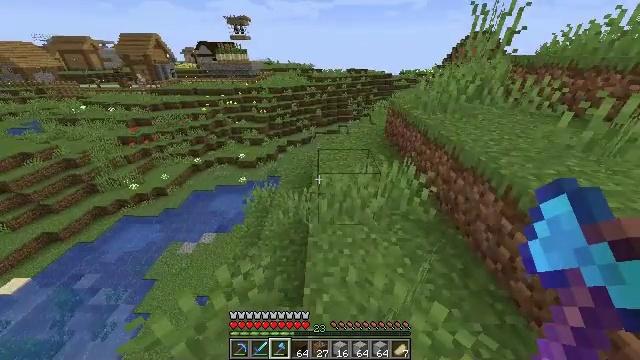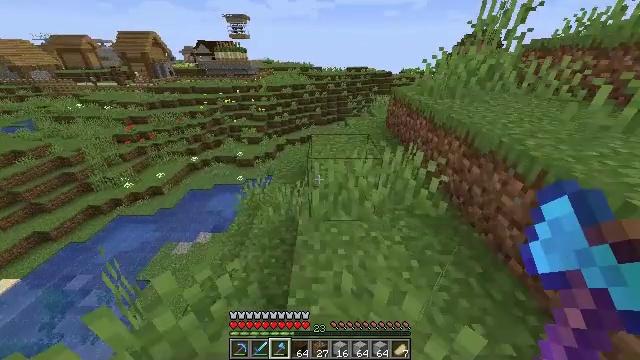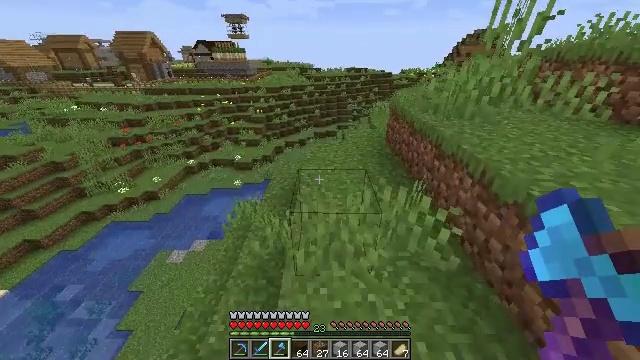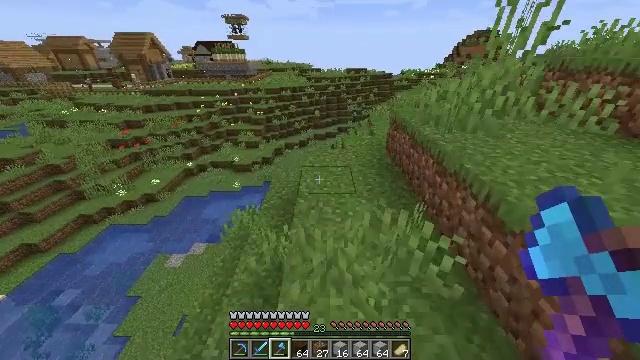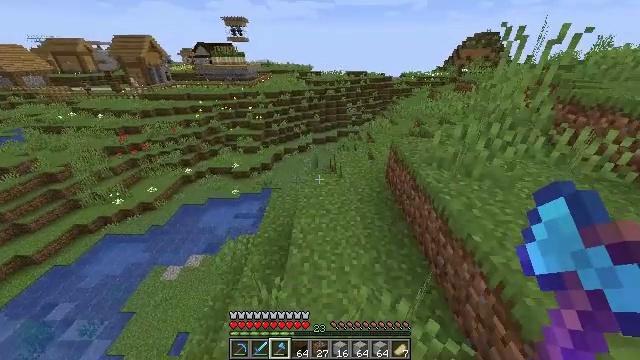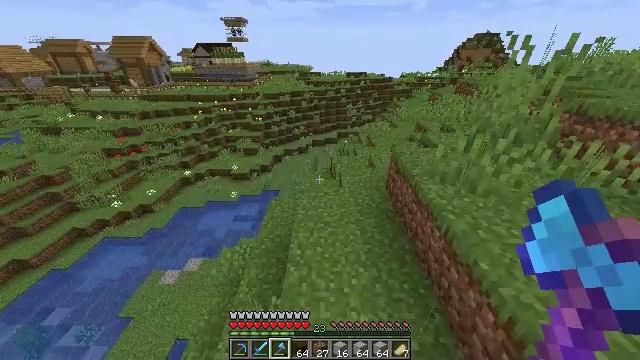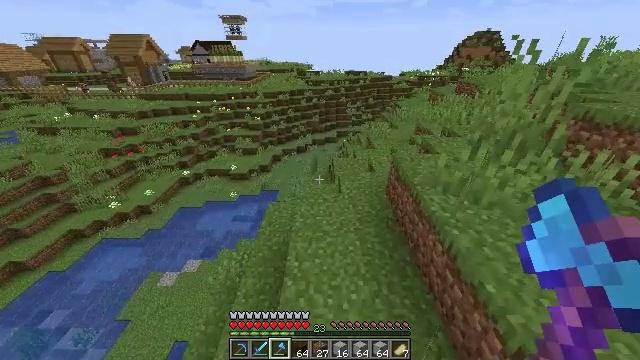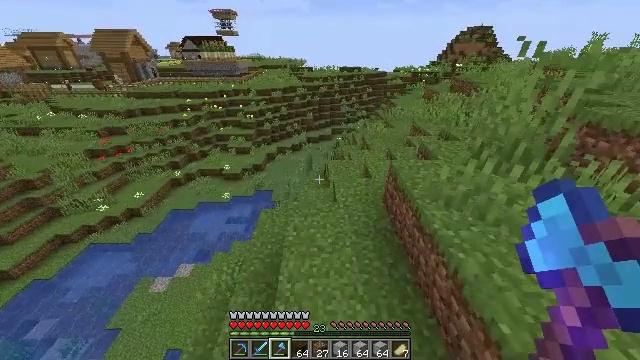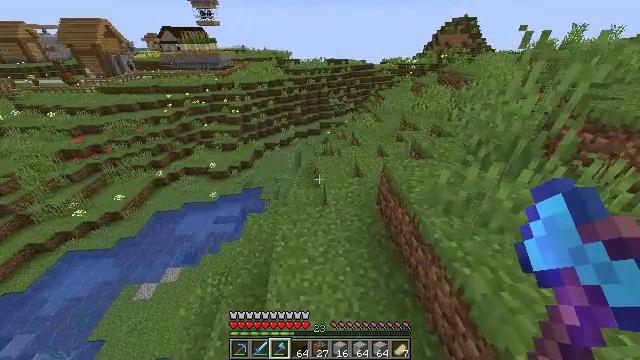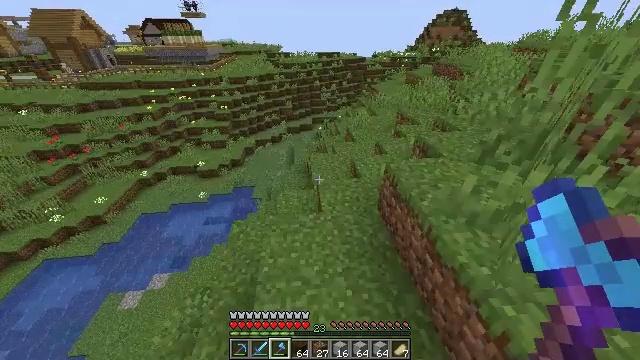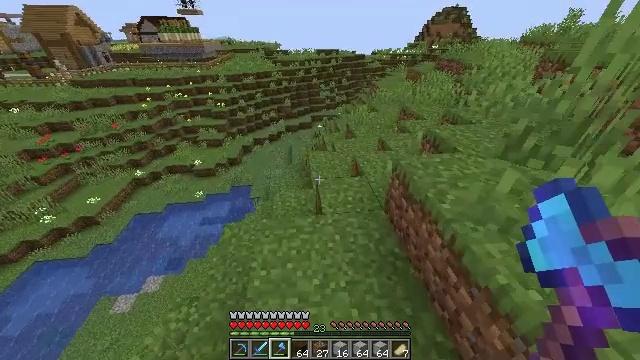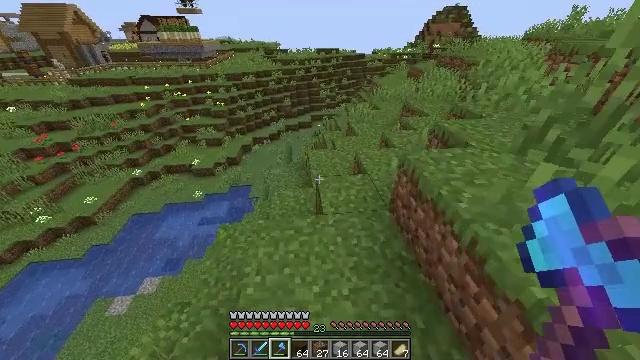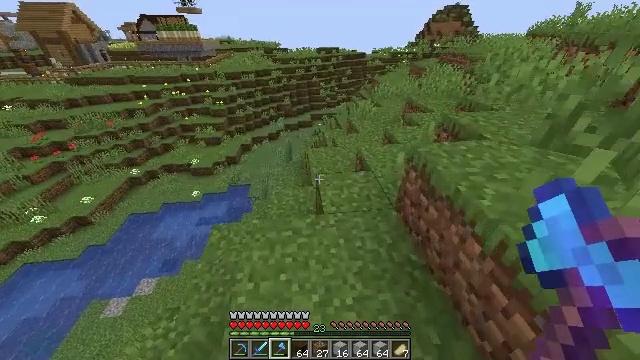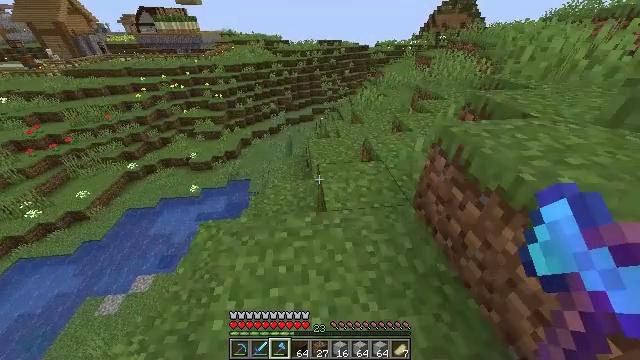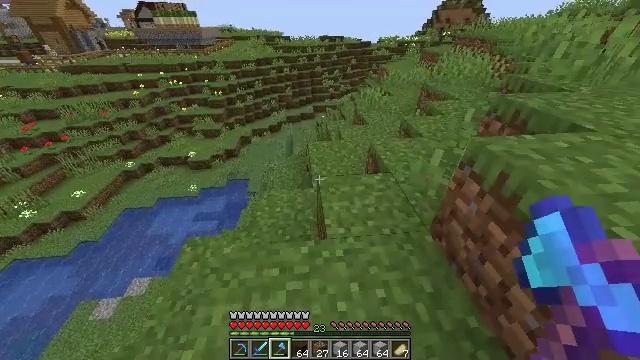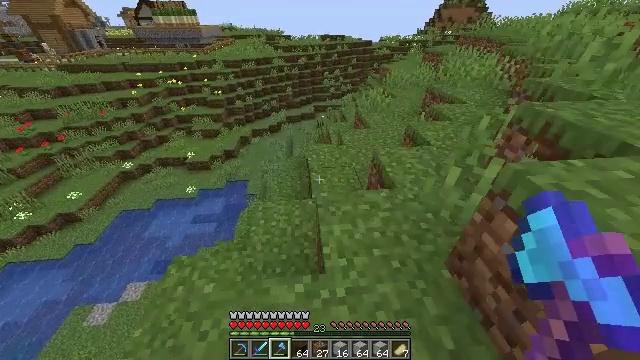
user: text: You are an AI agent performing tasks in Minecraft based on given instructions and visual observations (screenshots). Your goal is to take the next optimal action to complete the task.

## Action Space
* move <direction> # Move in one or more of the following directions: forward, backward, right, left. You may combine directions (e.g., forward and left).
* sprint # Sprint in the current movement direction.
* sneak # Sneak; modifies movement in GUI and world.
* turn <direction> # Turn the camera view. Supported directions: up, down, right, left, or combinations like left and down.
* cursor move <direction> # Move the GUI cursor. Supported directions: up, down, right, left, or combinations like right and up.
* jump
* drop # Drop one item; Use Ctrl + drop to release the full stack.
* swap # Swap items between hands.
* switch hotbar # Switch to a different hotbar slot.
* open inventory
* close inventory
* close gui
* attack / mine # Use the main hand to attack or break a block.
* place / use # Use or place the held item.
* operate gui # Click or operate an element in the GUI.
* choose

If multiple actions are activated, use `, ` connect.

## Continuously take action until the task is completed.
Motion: motion action
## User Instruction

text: Mine grass block from the ground.
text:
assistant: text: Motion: move forward, sprint, jump
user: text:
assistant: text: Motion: move forward, sprint, jump
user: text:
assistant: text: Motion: move forward, jump
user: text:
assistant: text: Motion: move forward, jump
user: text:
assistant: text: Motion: move forward, jump
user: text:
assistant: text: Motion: move forward, jump
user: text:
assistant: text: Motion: move forward, turn right
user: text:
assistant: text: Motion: move forward, turn right and down
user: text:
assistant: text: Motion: move forward, turn right and down
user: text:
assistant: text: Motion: move forward
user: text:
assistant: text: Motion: move forward
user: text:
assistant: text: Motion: move forward
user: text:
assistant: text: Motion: move forward, sprint, turn down
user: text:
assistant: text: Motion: move forward, sprint
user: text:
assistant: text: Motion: move forward, sprint
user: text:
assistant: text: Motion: move forward, sprint
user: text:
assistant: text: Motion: move forward, sprint
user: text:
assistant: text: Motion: move forward
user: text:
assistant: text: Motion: move forward
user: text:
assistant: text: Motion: move forward
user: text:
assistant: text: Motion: move forward
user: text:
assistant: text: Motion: move forward, sprint
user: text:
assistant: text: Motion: move forward, sprint
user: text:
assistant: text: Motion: move forward, sprint
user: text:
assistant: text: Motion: move forward, sprint
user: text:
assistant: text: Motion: move forward
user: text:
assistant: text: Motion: move forward
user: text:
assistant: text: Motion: move forward
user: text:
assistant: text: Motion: move forward, sprint, turn down
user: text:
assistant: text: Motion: move forward, sprint, turn down